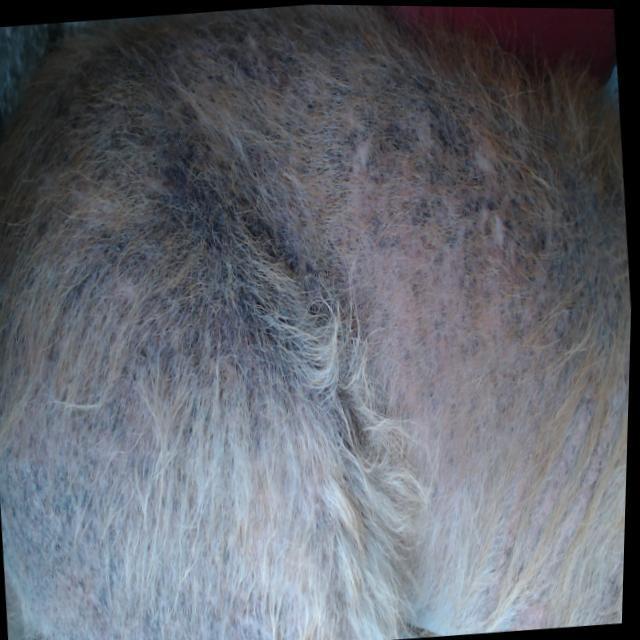
Canine demodicosis (Demodex mange) — caused by Demodex canis mites. Presents with alopecia, follicular papules, pustules, and comedones. Often localized on face and forelimbs.